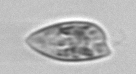
Label: Prorocentrum_dentatum